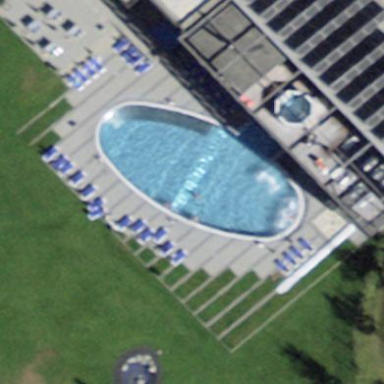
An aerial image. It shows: Swimming pool located in leisure land.